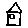
Label: house